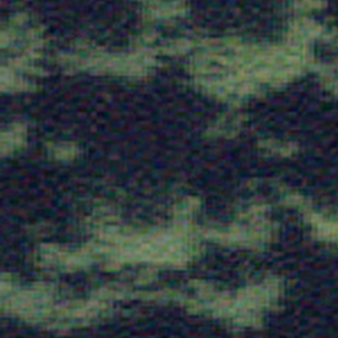
Label: other